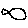
Label: fish